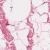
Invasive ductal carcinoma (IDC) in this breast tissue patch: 0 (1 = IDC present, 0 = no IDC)